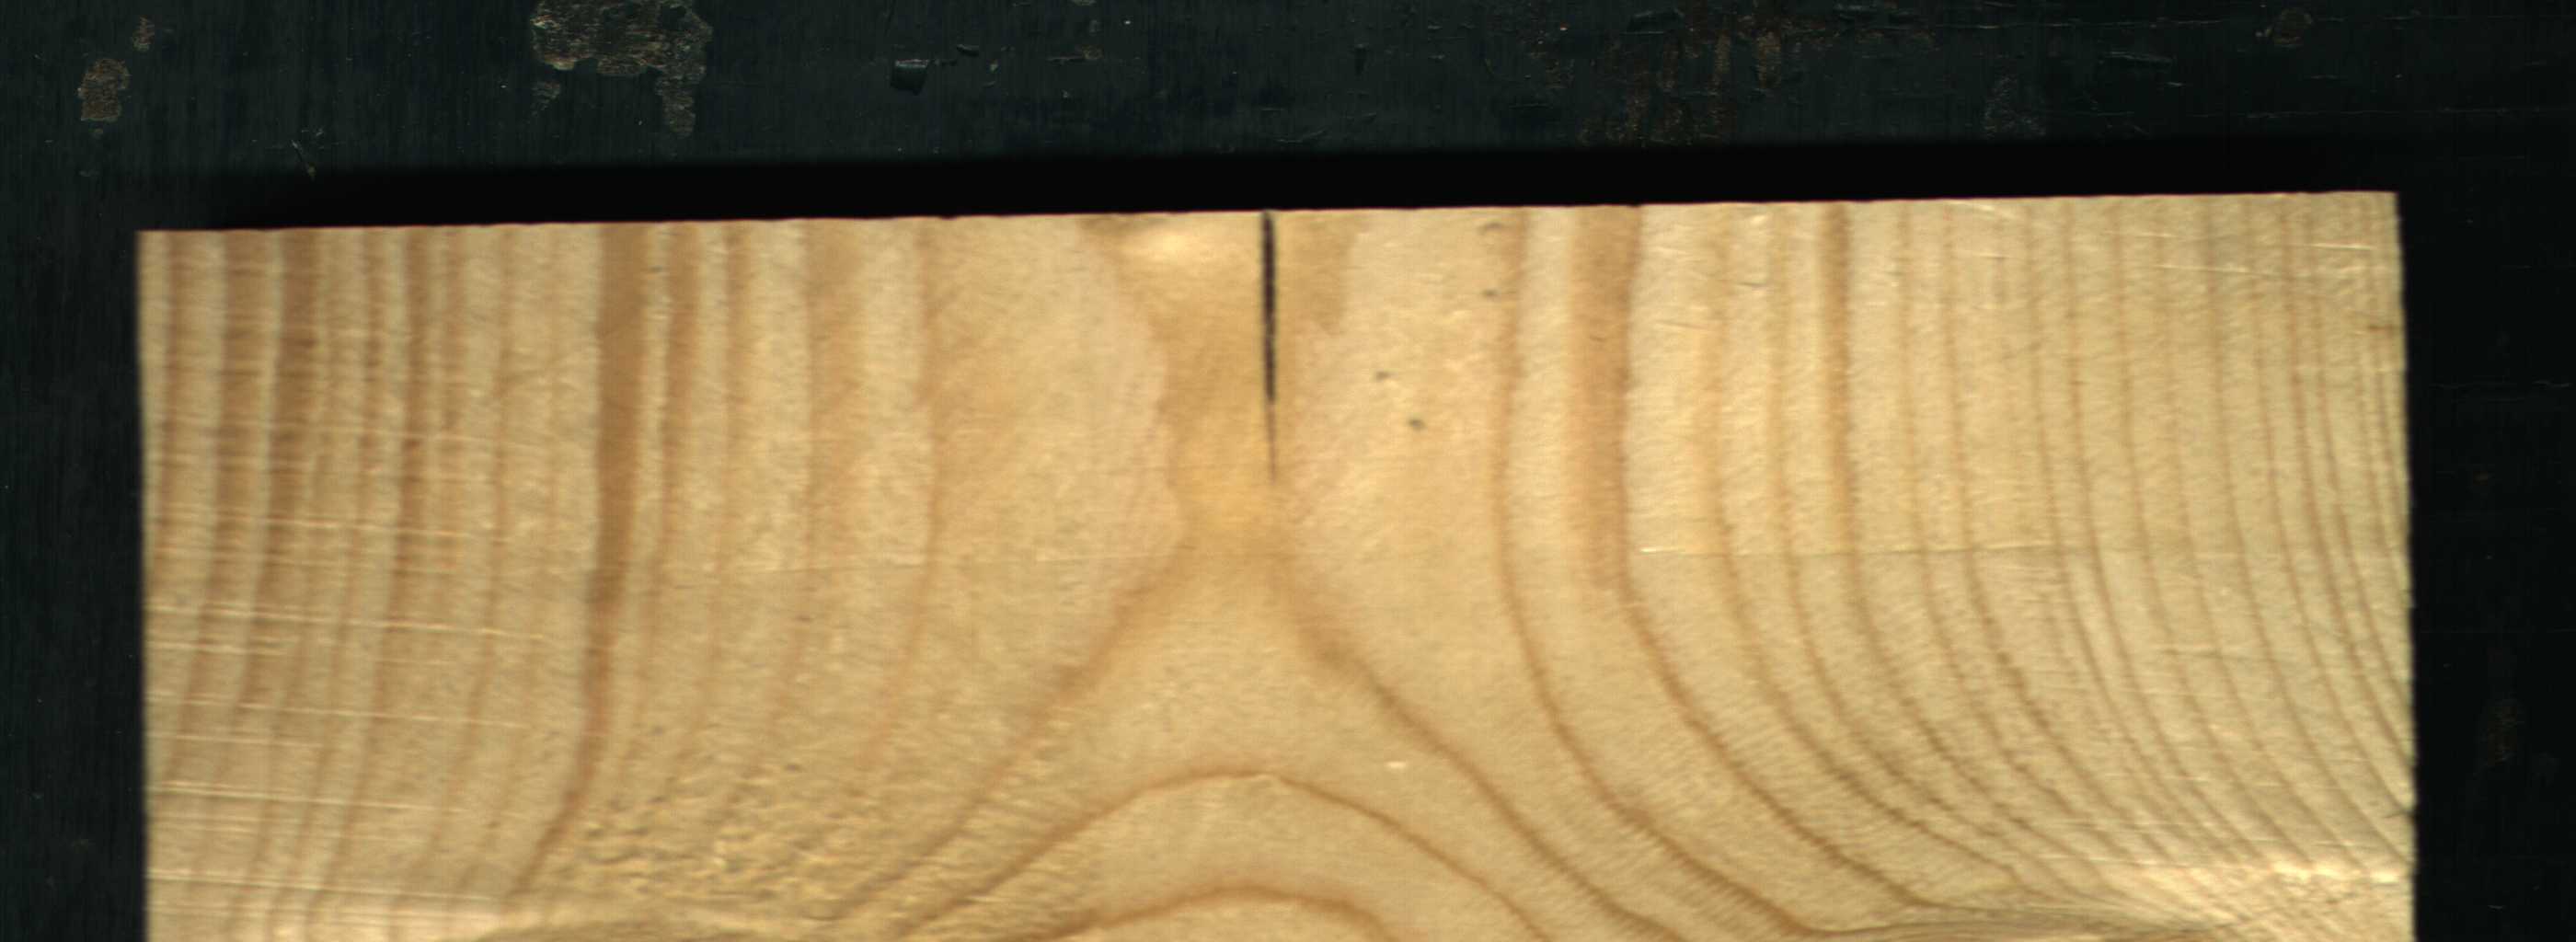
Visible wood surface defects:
Crack